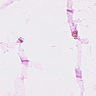
Metastatic tissue present: no